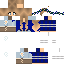
A male human skin with medium skin, wearing brown long hair dressed in a blue hoodie and brown pants, featuring a closed mouth.